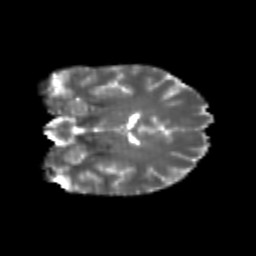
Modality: T2w
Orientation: coronal
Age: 25
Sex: female
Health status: healthy
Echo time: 0.074 s